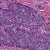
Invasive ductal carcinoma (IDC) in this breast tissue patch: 1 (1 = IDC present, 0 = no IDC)